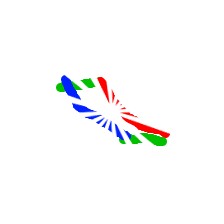
Shape: parallelogram